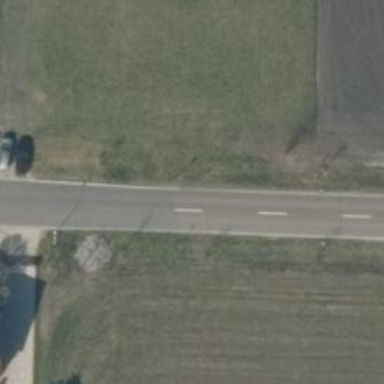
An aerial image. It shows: Tertiary road with asphalt surface. There is separate sidewalk along the road.